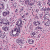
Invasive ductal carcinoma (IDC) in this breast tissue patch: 0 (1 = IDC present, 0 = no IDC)